Question: How to make the picture, which I placed it next of the text editor, appear in the background of the text editor and fill the window? Currently I can only show text editor and image side by side.
'''
import sys
from PyQt5.QtWidgets import
from PyQt5.QtCore import Qt
from PyQt5.QtGui import QPixmap
from PyQt5.QtPrintSupport import *
class pencere(QWidget):
def __init__(self): #yapici fonksiyon
app = QApplication(sys.argv)
super().__init__()
self.setGeometry(100,50,1080,1080)
self.setWindowTitle("M content re-writer")
self.texteditor()
self.image()
self.show()
app.exec_()
def texteditor(self):
self.editor=QTextEdit(self)
self.editor.resize(500,500)
self.editor.move(5,40)
button=QPushButton("re-write",self)
button.setStyleSheet("QPushButton" "{" "background-color : lightblue;" "}" "QPushButton::pressed" "{""background-color : red;" "}")
button.move(5,10)
button.clicked.connect(self.function)
def function(self):
text=self.editor.toPlainText() #editor'de yazan yaziyi al
path, _ = QFileDialog.getSaveFileName(self, "Save file", "", "Text documents (*.txt);All files (*.*)")
if text=="":
print("none")
else:
with open(path, 'w') as murti:
murti.write(text)
def image(self):
self.image=QLabel(self)
self.image.setPixmap(QPixmap("yaratici.jpeg"))
self.image.resize(900,500)
self.image.move(505,40)
pencere=pencere()
'''

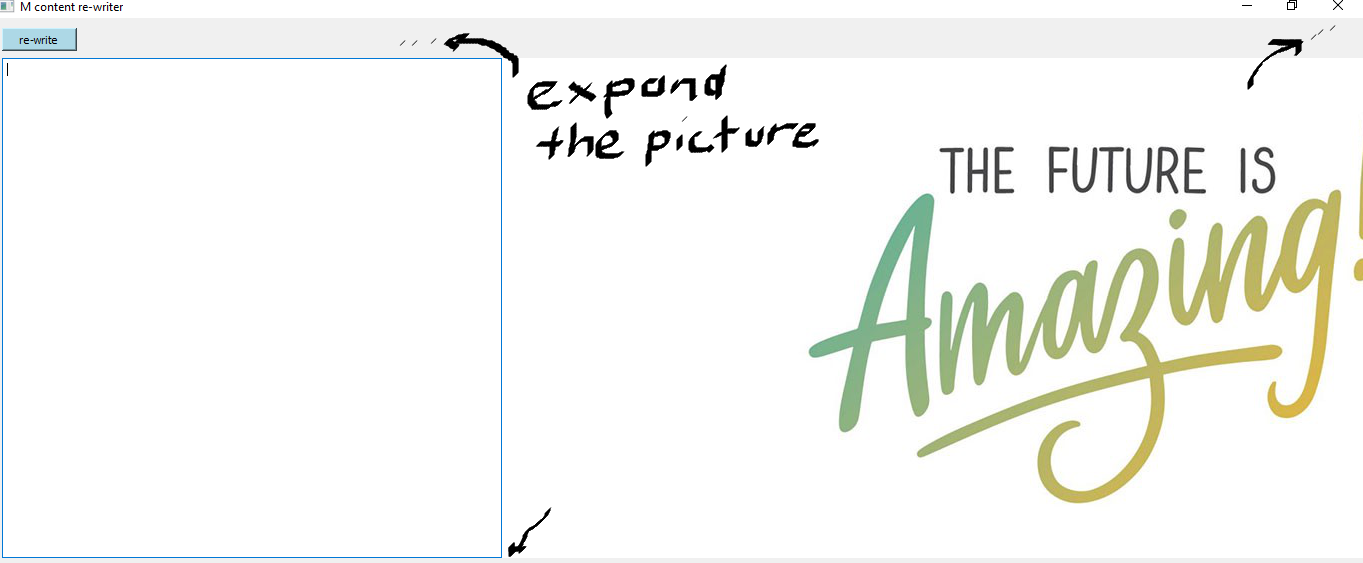
Answer: Try it:
'''
import sys
from PyQt5.QtWidgets import *
from PyQt5.QtCore import Qt
from PyQt5.QtGui import QPixmap
from PyQt5.QtPrintSupport import *
class Pencere(QWidget):
def __init__(self):
super().__init__()
self.setGeometry(100,50,1080,1080)
self.setWindowTitle("M content re-writer")
self.widget = QWidget(self)
self.widget.setObjectName("widget")
self.texteditor()
vbox2 = QVBoxLayout(self.widget)
vbox2.addWidget(self.button, alignment=Qt.AlignLeft)
vbox2.addWidget(self.editor, alignment=Qt.AlignLeft | Qt.AlignTop)
vbox = QVBoxLayout(self)
vbox.setContentsMargins(0, 0, 0, 0)
vbox.addWidget(self.widget)
def texteditor(self):
self.editor = QTextEdit()
self.editor.resize(500, 200)
self.editor.move(5,40)
self.button = QPushButton("re-write")
self.button.clicked.connect(self.function)
def function(self):
text = self.editor.toPlainText() # editor'de yazan yaziyi al
# path, _ = QFileDialog.getSaveFileName(self, "Save file", "", "Text documents (*.txt);All files (*.*)")
if not text: # == "":
print("none")
return
# else:
path, _ = QFileDialog.getSaveFileName(
self,
"Save file",
"",
"Text documents (*.txt);All files (*.*)")
if path:
with open(path, 'w') as murti:
murti.write(text)
qss = """
#widget {
border-image: url(image.jpg) 0 0 0 0 stretch stretch;
}
QPushButton {background-color : lightblue;}
QPushButton:hover:pressed {background-color: red;}
QPushButton:hover {background-color: #0ff;}
QTextEdit {
background-image: url("rio.jpg");
min-width: 400px;
min-height: 400px;
border: 2px solid green;
color:red;
font-size:24px;
}
"""
if __name__ == '__main__':
app = QApplication(sys.argv)
app.setStyleSheet(qss)
demo = Pencere()
demo.show()
sys.exit(app.exec_())
'''
<URL>